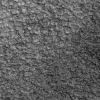
Atmospheric dust classification: not_dusty